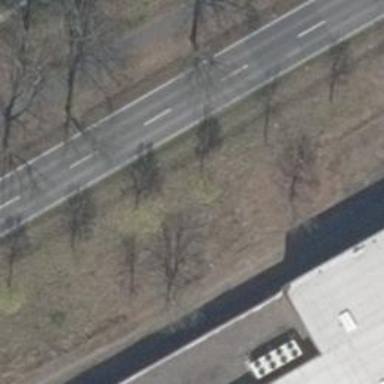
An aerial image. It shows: Avenue lined with broadleaved deciduous trees.